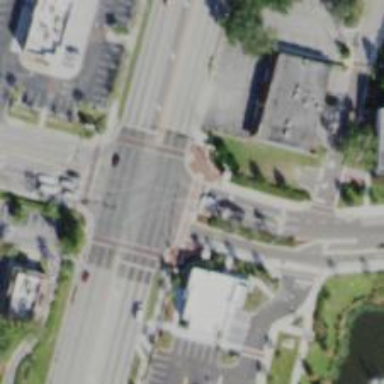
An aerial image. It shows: Marked crossing on the road.